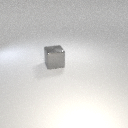
large gray metal cube